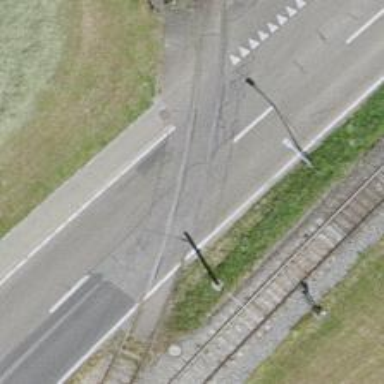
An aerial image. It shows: Level crossing with saltire markings.